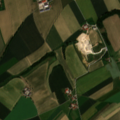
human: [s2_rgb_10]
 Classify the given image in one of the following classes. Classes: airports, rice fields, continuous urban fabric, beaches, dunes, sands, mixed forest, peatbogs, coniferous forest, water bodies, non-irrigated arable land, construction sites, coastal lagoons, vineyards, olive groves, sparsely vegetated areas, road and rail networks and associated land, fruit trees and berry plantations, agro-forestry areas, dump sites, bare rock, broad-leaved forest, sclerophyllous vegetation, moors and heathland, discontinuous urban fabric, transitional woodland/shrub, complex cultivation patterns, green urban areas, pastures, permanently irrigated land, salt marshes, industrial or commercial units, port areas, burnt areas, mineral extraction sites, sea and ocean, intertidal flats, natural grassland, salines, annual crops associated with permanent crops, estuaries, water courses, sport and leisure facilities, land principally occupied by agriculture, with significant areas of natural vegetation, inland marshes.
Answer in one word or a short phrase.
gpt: non-irrigated arable land, land principally occupied by agriculture, with significant areas of natural vegetation